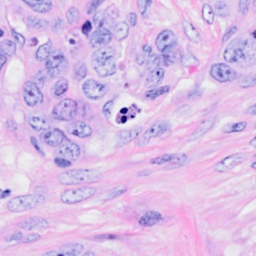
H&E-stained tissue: Breast